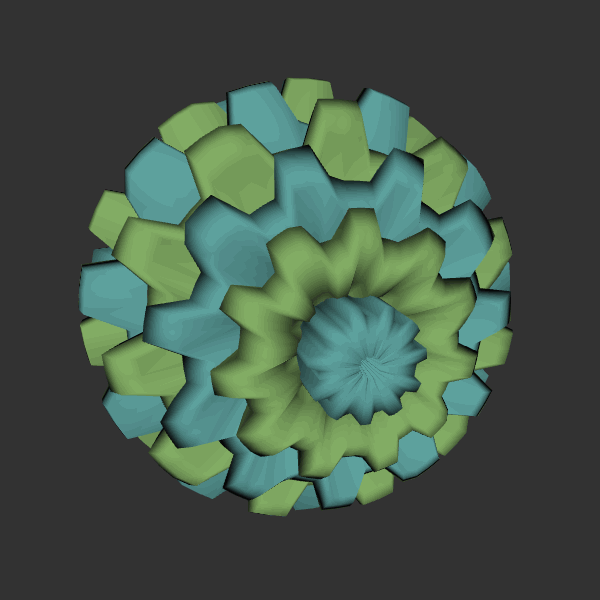
Background: dark